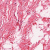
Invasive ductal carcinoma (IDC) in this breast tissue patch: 0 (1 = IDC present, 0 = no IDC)